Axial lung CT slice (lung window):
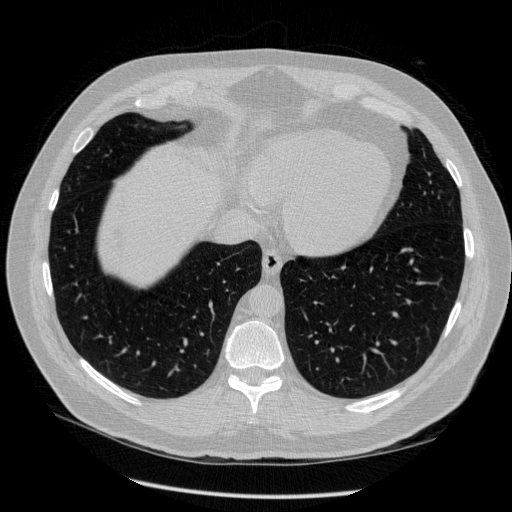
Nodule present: no